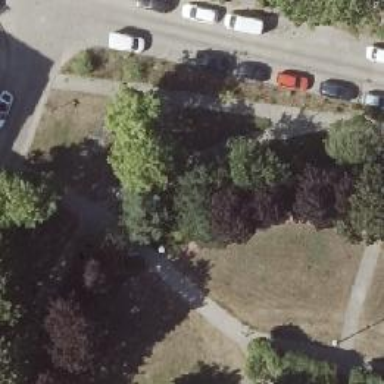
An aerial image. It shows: Footway with concrete surface.